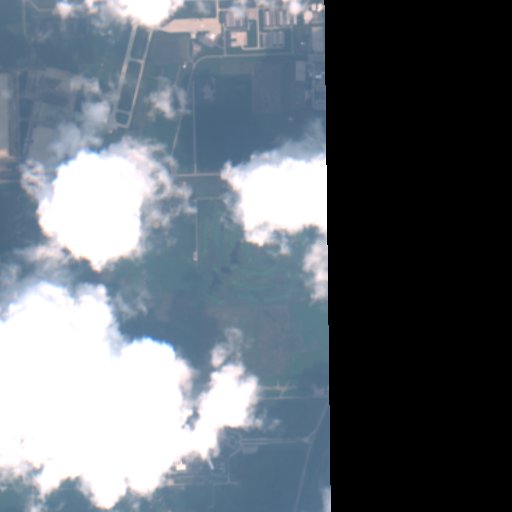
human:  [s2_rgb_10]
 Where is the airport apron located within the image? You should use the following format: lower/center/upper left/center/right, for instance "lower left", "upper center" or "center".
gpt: The airport apron is located in the upper left of the image.
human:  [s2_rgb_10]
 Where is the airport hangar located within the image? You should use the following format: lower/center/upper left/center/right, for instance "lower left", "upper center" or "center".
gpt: The airport hangar is located in the upper center of the image.
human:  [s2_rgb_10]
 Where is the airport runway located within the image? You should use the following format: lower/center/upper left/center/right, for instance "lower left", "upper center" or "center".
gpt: The airport runway is located in the upper left of the image.
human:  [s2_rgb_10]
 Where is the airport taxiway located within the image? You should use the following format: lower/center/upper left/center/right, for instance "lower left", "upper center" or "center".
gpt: The airport taxiway is located in the upper left of the image.
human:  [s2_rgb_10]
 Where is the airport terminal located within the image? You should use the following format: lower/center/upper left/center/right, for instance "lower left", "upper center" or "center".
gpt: The airport terminal is located in the upper center of the image.
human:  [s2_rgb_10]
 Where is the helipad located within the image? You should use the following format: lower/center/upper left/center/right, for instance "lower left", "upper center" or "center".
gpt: The helipad is located in the lower center of the image.
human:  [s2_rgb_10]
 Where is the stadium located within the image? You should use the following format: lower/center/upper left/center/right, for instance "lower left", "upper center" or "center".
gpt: The stadium is located in the upper center of the image.
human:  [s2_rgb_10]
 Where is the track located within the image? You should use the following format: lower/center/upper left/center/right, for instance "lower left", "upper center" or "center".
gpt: The track is located in the upper center of the image.
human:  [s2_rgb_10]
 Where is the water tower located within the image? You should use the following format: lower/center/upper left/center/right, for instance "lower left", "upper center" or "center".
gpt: The water tower is located in the lower center of the image.
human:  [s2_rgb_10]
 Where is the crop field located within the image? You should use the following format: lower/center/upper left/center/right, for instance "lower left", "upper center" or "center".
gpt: There is no crop field in the image.